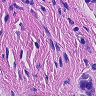
Metastatic tissue present: yes